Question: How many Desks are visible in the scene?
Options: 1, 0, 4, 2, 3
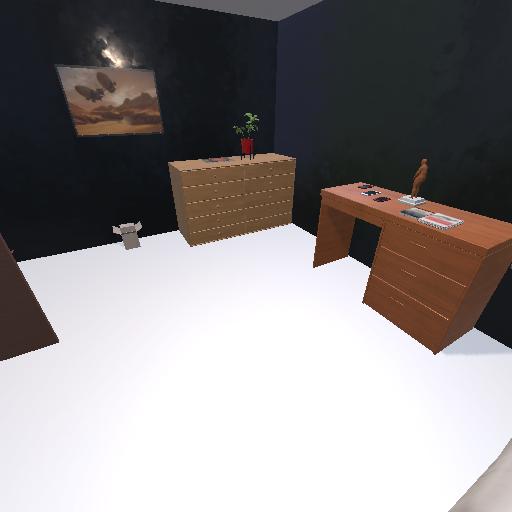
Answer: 1